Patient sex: M
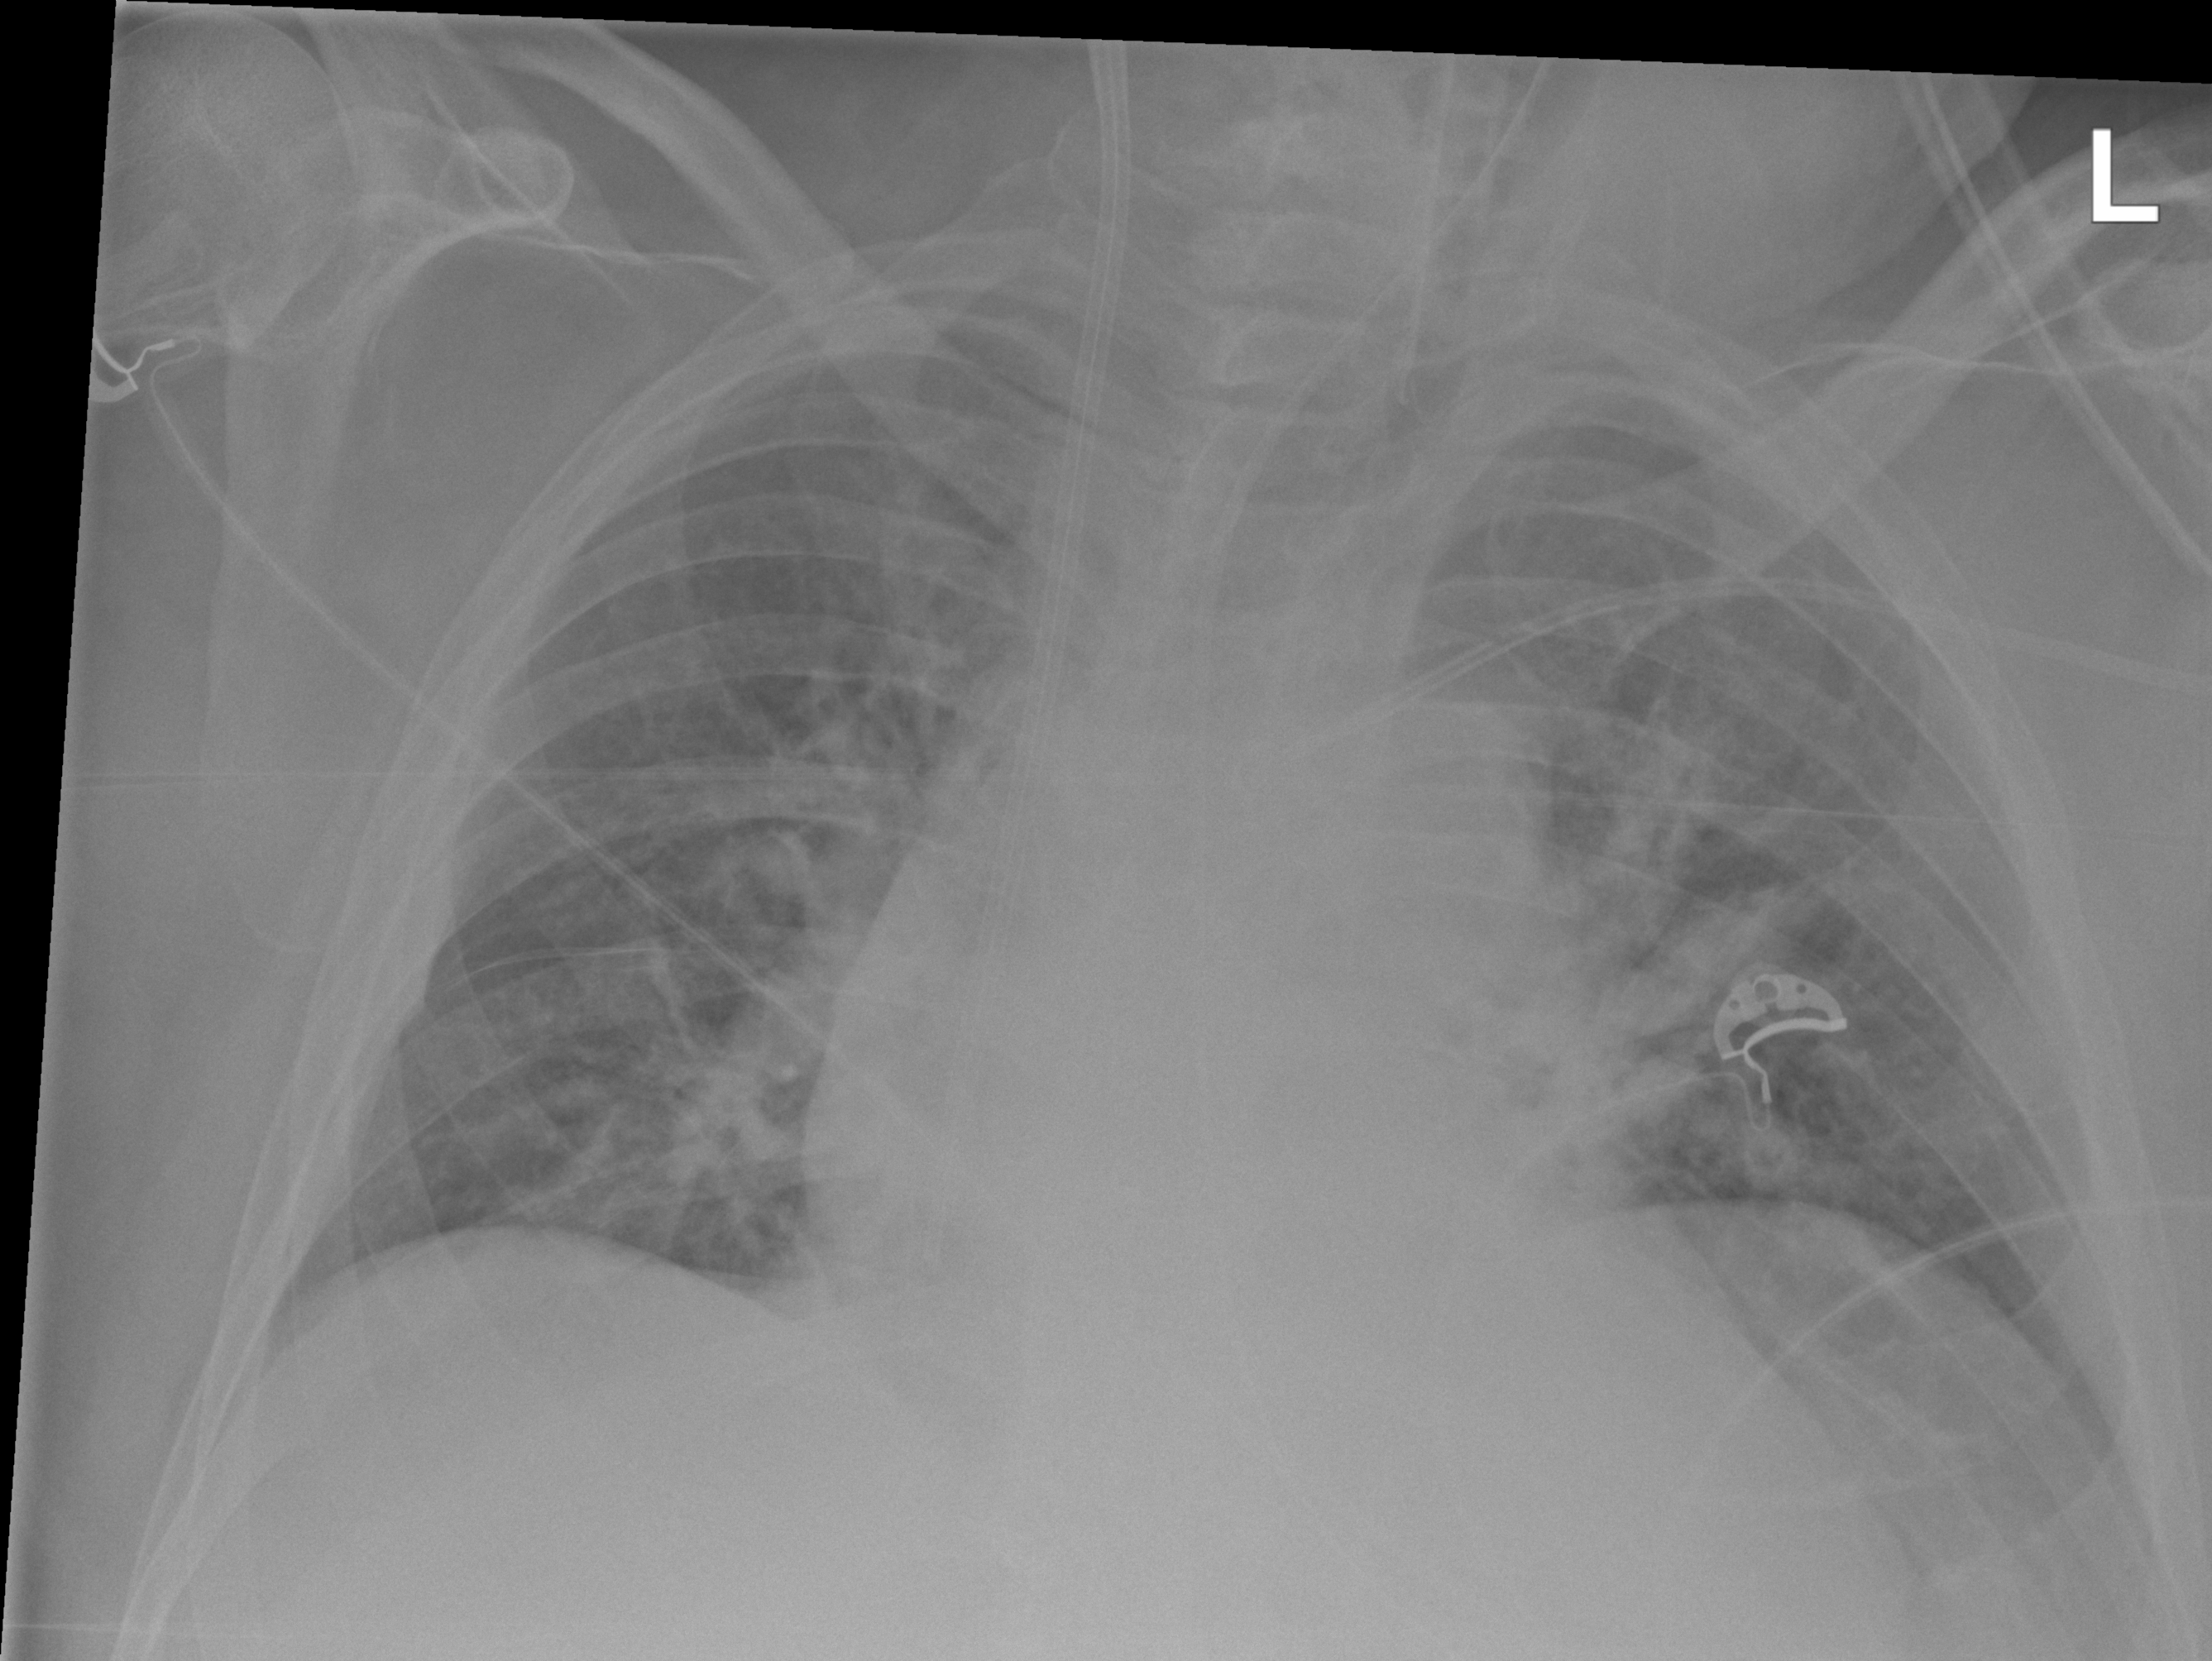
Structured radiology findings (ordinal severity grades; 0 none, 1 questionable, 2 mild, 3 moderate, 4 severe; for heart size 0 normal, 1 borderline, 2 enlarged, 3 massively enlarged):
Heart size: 2
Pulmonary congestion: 2
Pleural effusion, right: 0
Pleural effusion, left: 0
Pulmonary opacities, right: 0
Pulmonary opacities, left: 0
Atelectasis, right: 0
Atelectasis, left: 2